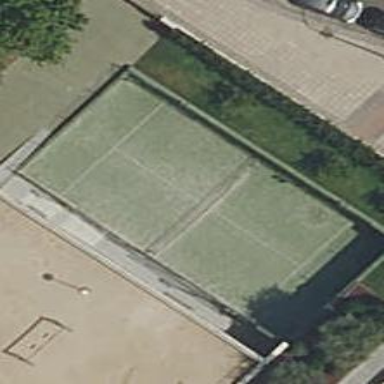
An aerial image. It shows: Tennis court on pitch designated for leisure land.